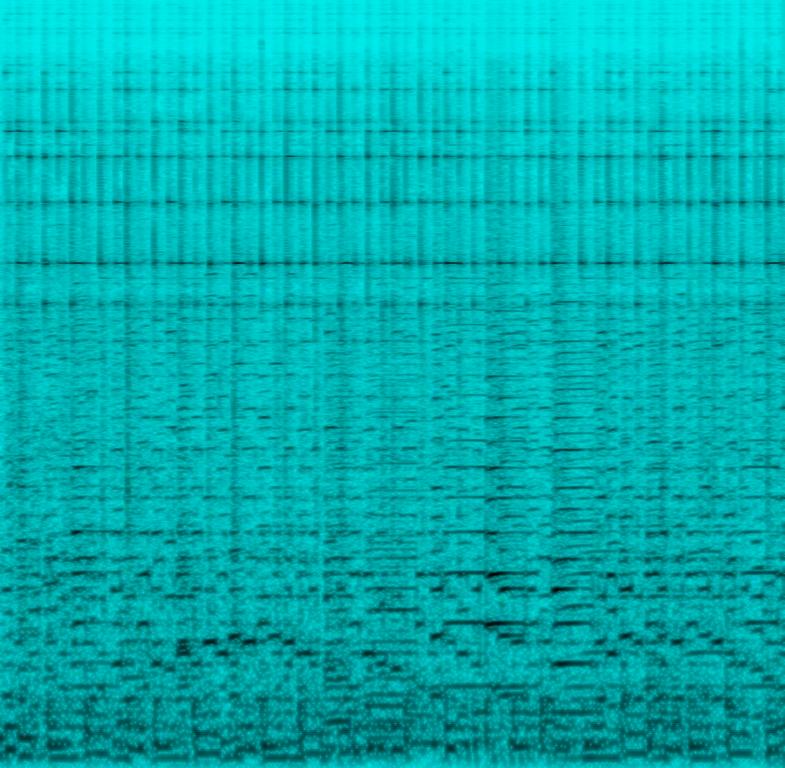
This folk song features an accordion playing the main melody. Another accordion plays a backing melody and chords. The bass plays a groovy lick based around the root note of the chord. A triangle plays the part of the percussion. This is a low quality audio and the percussion is not audible. This song can be played in a village fair.